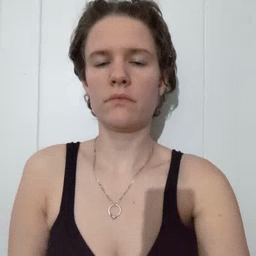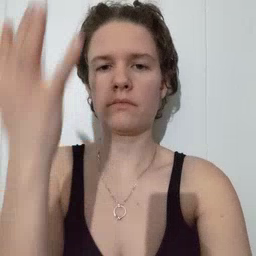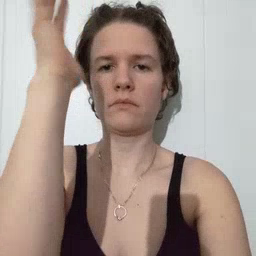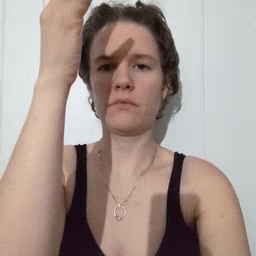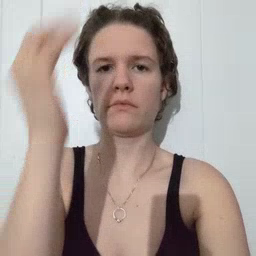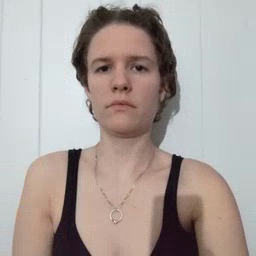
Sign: tree